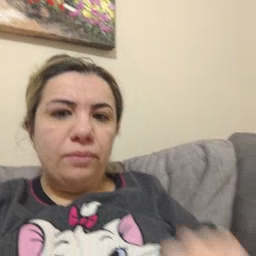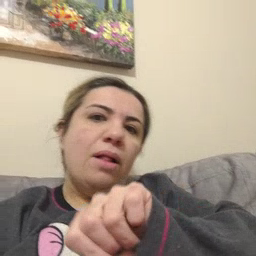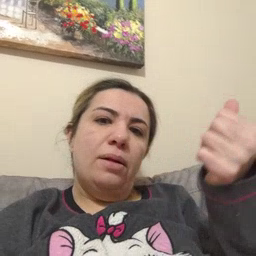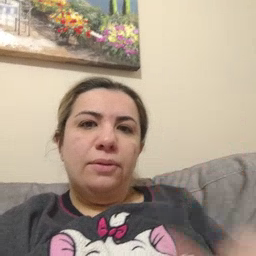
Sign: another